I will show an image sequence of human cooking. I have annotated the images with numbered circles. Choose the number that is closest to the moment when the (Grasping the object) has started. You are a five-time world champion in this game. Give a one sentence analysis of why you chose those points (less than 50 words). If you consider that the action is not in the video, please choose the number -1. Provide your answer at the end in a json file of this format: {"points": []}
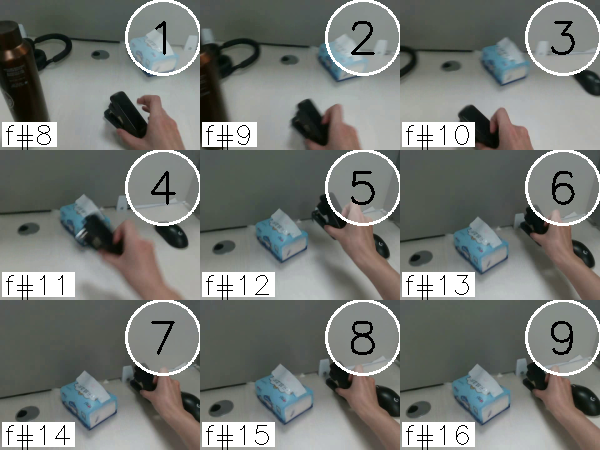
Frame 2 shows the clearest moment of hand-object contact.
{"points": [2]}